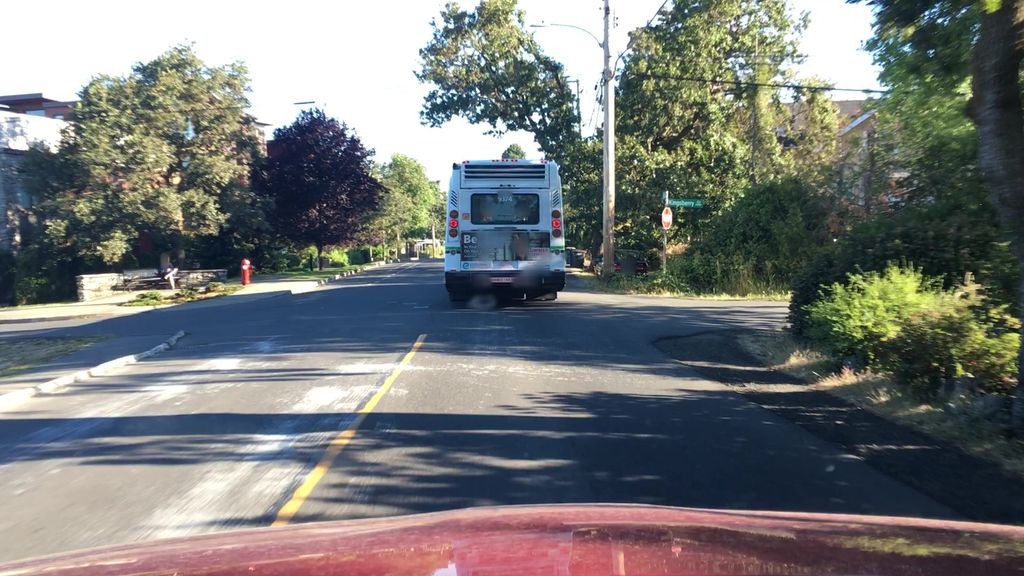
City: victoria